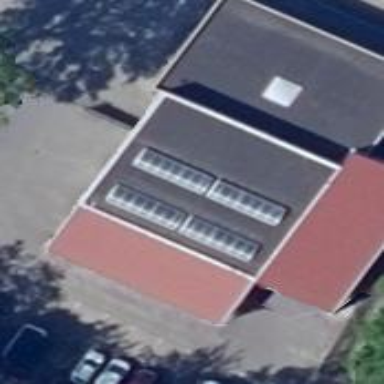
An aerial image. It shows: Car shop building.